Interaction volume radius: 5 \u00c5
Interaction volume height: 10 \u00c5
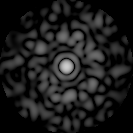
Disorder parameter: 0.8223